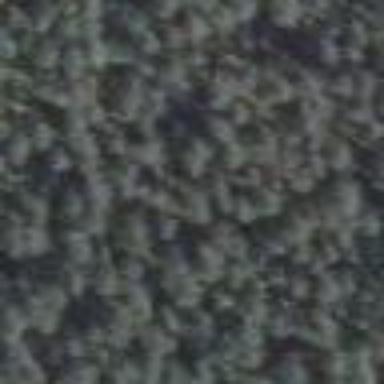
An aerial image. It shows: Woodland with needle-leaved trees.